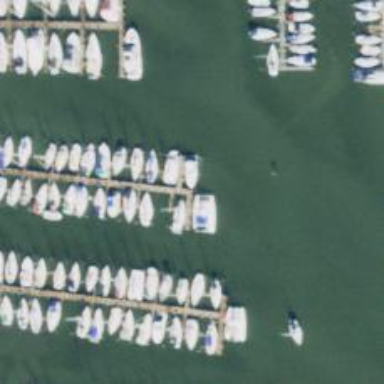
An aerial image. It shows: Man-made pier.